Interaction volume radius: 5 \u00c5
Interaction volume height: 25 \u00c5
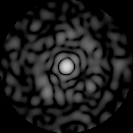
Disorder parameter: 0.7478